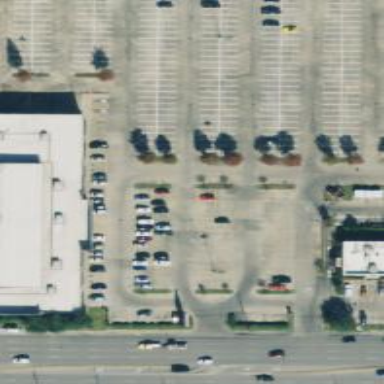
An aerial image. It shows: Parking space.